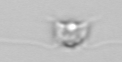
Label: Chaetoceros_didymus